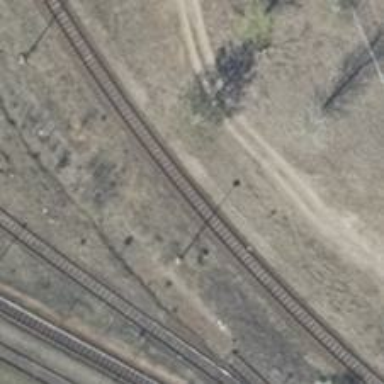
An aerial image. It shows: Railway yard.